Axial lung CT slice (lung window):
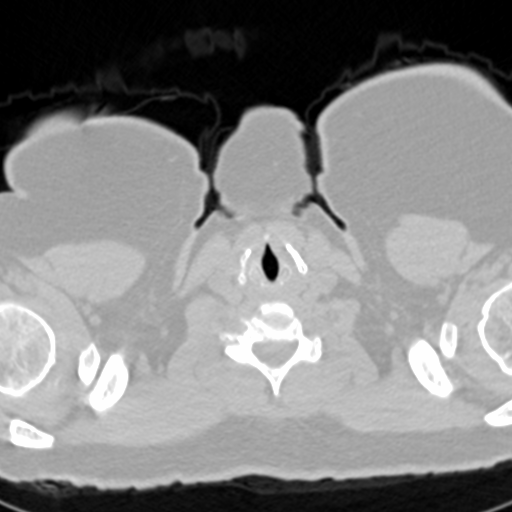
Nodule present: no